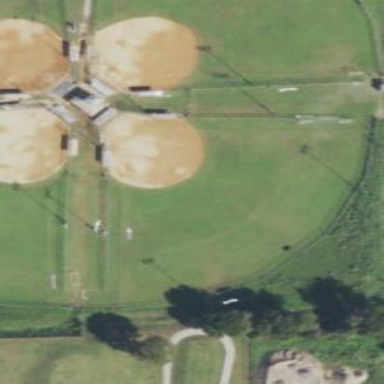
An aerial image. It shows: Baseball pitch for leisure and sports activities.